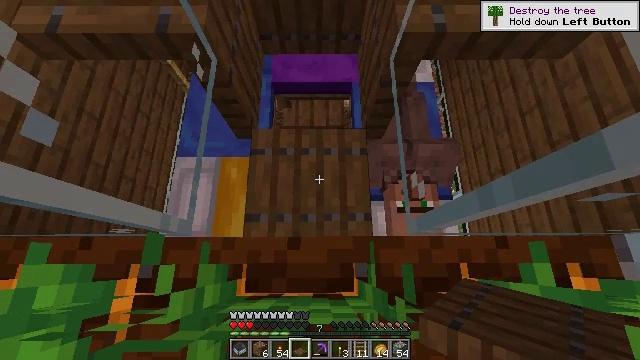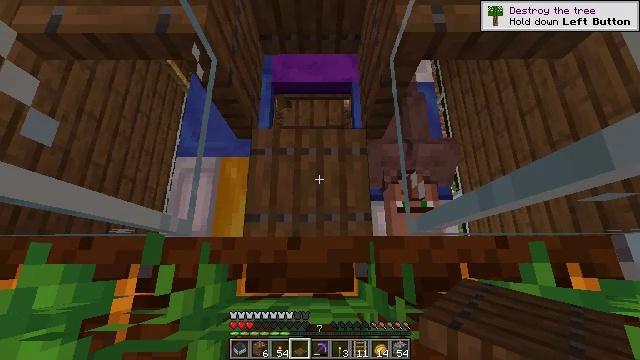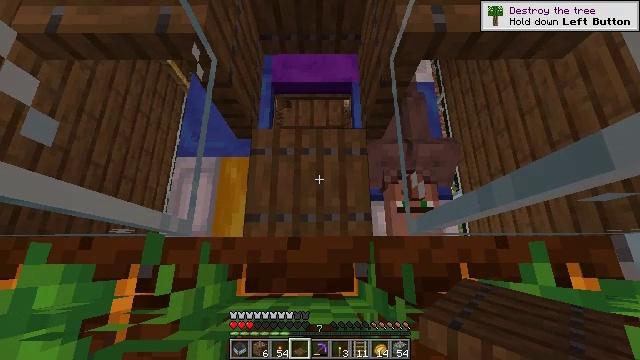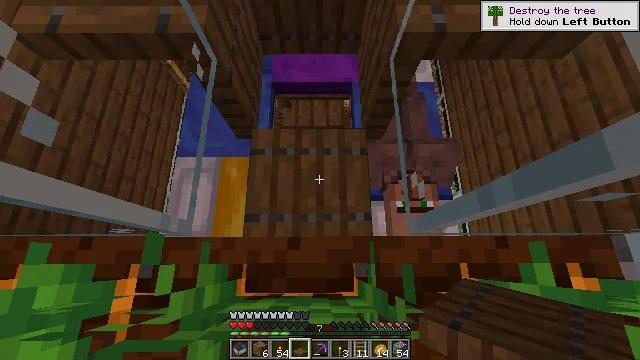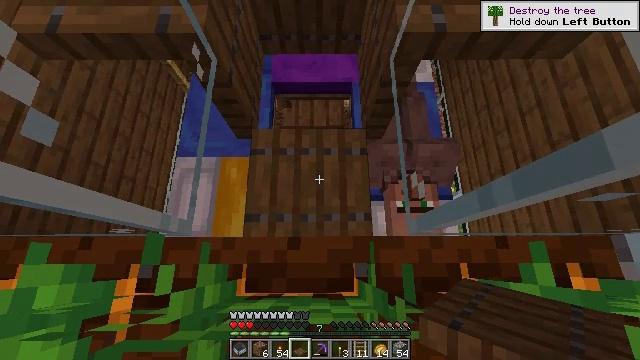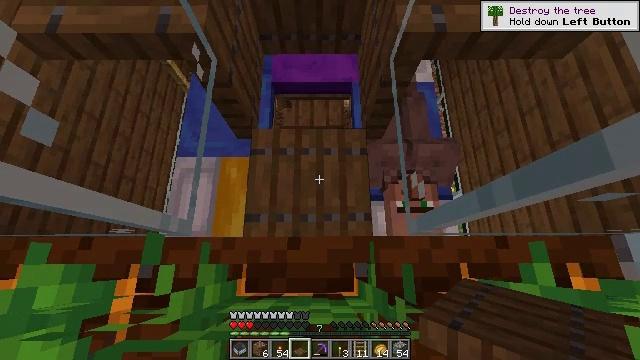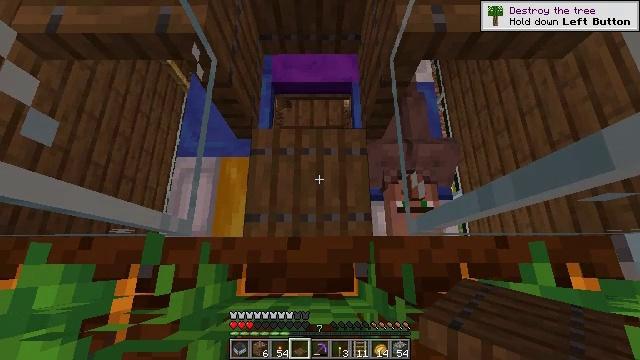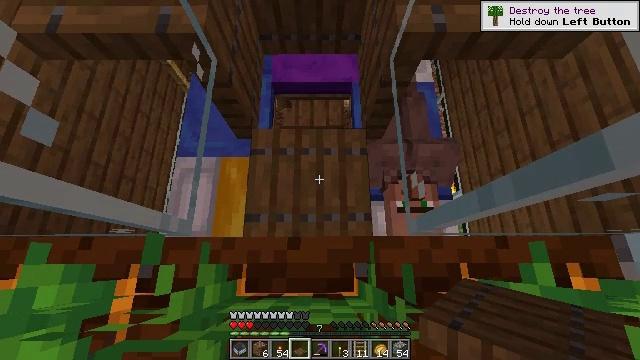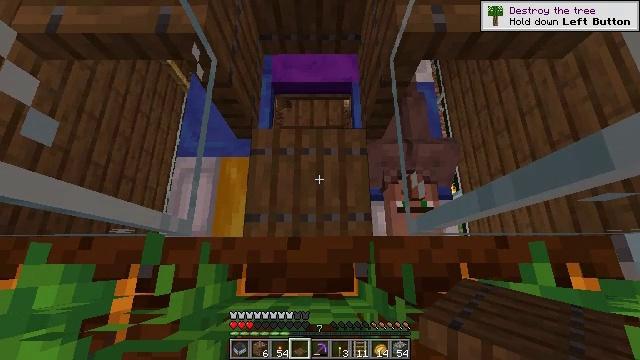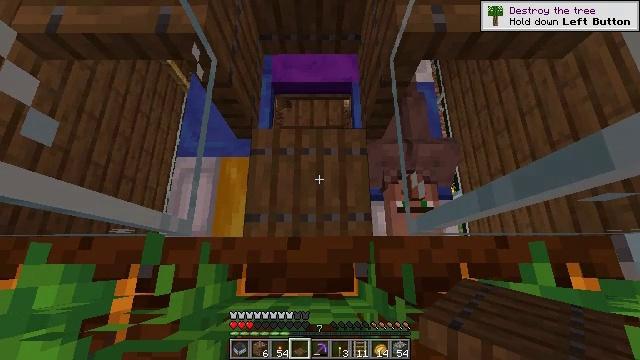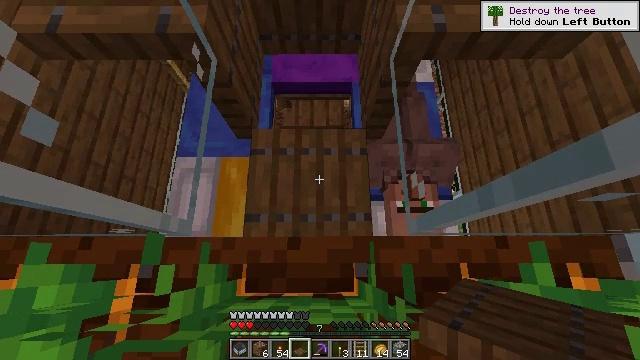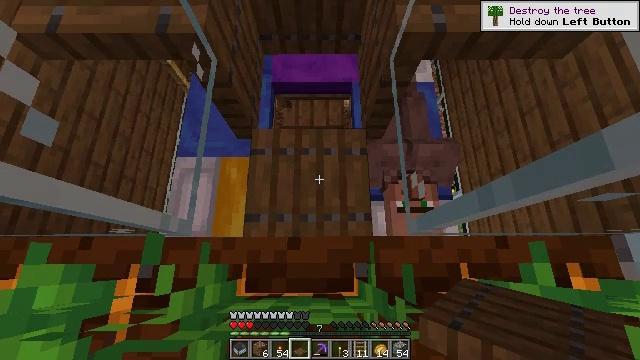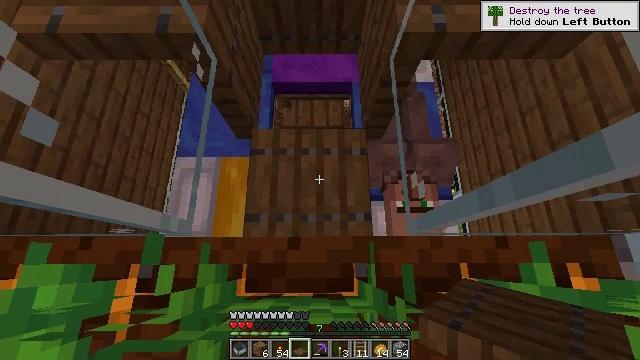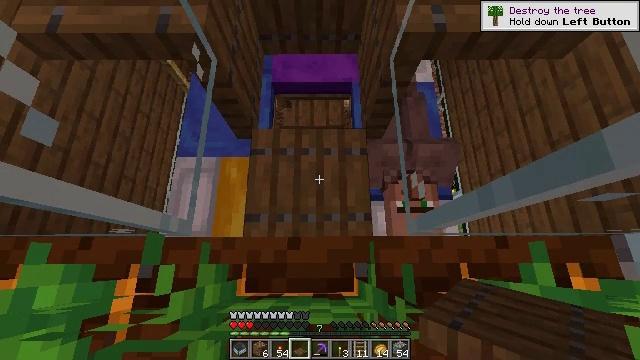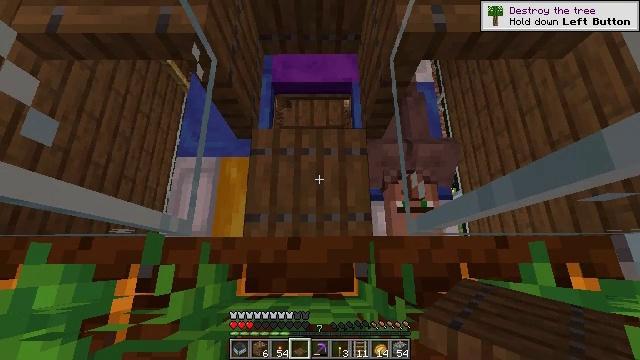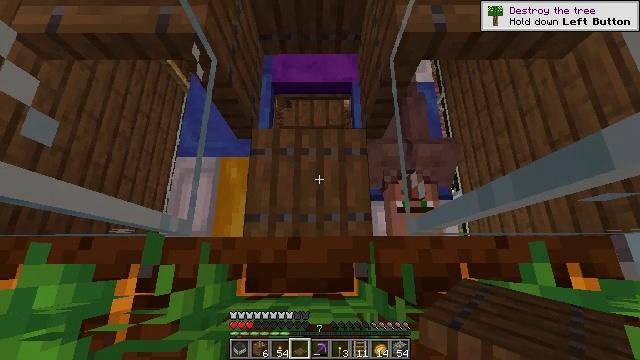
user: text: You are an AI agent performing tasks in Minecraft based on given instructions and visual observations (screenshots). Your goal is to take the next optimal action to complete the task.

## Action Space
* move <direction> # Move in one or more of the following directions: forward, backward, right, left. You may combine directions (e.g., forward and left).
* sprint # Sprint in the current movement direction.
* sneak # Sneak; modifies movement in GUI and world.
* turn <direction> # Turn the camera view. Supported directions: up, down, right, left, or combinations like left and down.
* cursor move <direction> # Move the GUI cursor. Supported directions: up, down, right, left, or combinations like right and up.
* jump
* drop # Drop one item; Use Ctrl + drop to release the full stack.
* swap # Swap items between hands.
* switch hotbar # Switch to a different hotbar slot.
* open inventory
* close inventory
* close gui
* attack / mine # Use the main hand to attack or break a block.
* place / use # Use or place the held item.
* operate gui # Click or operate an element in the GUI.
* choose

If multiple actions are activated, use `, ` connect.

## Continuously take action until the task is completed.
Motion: motion action
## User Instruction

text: Collect the spruce trapdoor from its position.
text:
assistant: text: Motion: sneak
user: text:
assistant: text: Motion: sneak
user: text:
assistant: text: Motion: sneak
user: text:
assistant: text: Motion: sneak
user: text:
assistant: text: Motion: sneak
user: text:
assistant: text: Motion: sneak
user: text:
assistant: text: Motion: sneak
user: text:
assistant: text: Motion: sneak
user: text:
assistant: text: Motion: sneak
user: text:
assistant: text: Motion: sneak
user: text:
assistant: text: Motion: sneak
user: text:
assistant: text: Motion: sneak
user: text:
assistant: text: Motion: sneak
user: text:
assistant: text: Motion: sneak
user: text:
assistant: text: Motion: sneak
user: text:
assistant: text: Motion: sneak
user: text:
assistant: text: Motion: sneak
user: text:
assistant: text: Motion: sneak
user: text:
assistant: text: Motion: sneak
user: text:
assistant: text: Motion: sneak
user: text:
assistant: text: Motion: sneak
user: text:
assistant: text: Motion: sneak
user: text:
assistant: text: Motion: sneak
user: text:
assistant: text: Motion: sneak
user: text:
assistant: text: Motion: sneak
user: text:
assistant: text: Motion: sneak
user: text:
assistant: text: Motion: sneak
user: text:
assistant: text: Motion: sneak
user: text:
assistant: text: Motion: sneak
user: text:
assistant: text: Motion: sneak